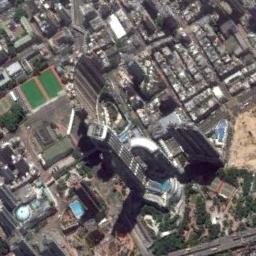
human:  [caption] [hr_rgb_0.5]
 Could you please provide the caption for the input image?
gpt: In a business district there are many densely arranged buildings and several roads and many trees and several lakes and two sports fields .

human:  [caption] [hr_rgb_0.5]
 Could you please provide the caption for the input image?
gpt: The buildings are of different sizes and colors .

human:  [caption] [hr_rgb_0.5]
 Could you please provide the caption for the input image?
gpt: The commercial area is consist of many buildings .

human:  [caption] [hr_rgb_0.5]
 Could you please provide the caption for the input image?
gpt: A commercial area has three high-rise buildings, Some other buildings and sports areas .

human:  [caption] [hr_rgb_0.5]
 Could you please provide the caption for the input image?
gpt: There are some three skyscrapers with some green trees beside on a commercial area .